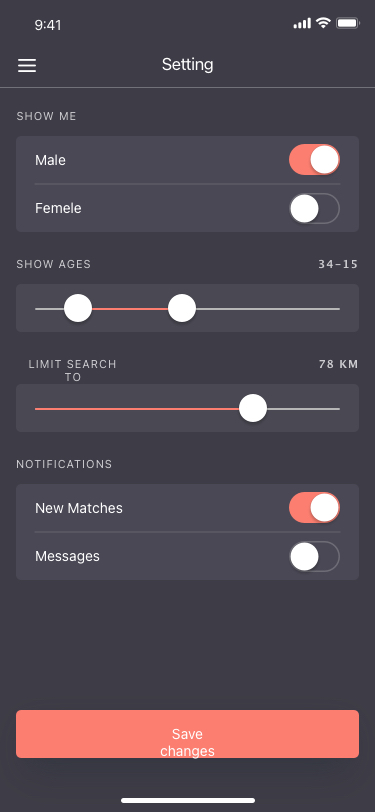
Text in this UI design:
Male
Femele
Show me
Show ages
34-15
Limit search to
78 km
Setting
New Matches
Messages
notifications
Save changes